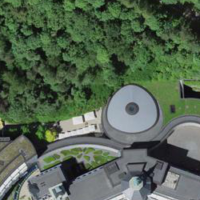
EUNIS habitat code: 55
Species observed at this site:
Aesculus hippocastanum